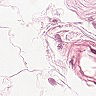
Metastatic tissue present: no